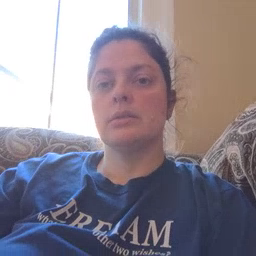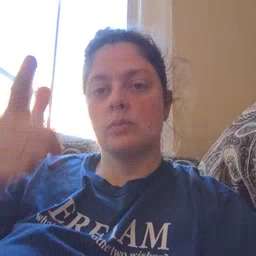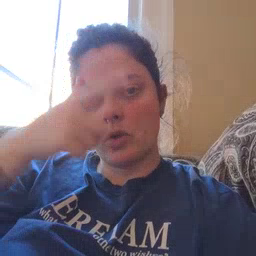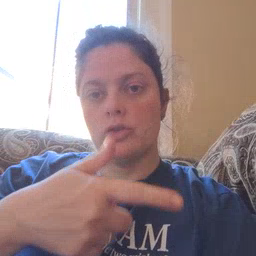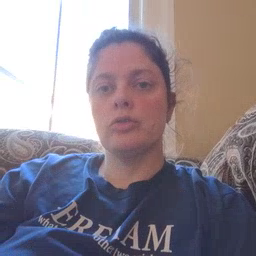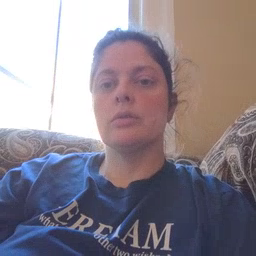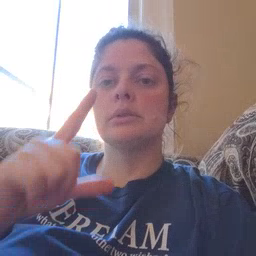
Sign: brother